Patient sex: M
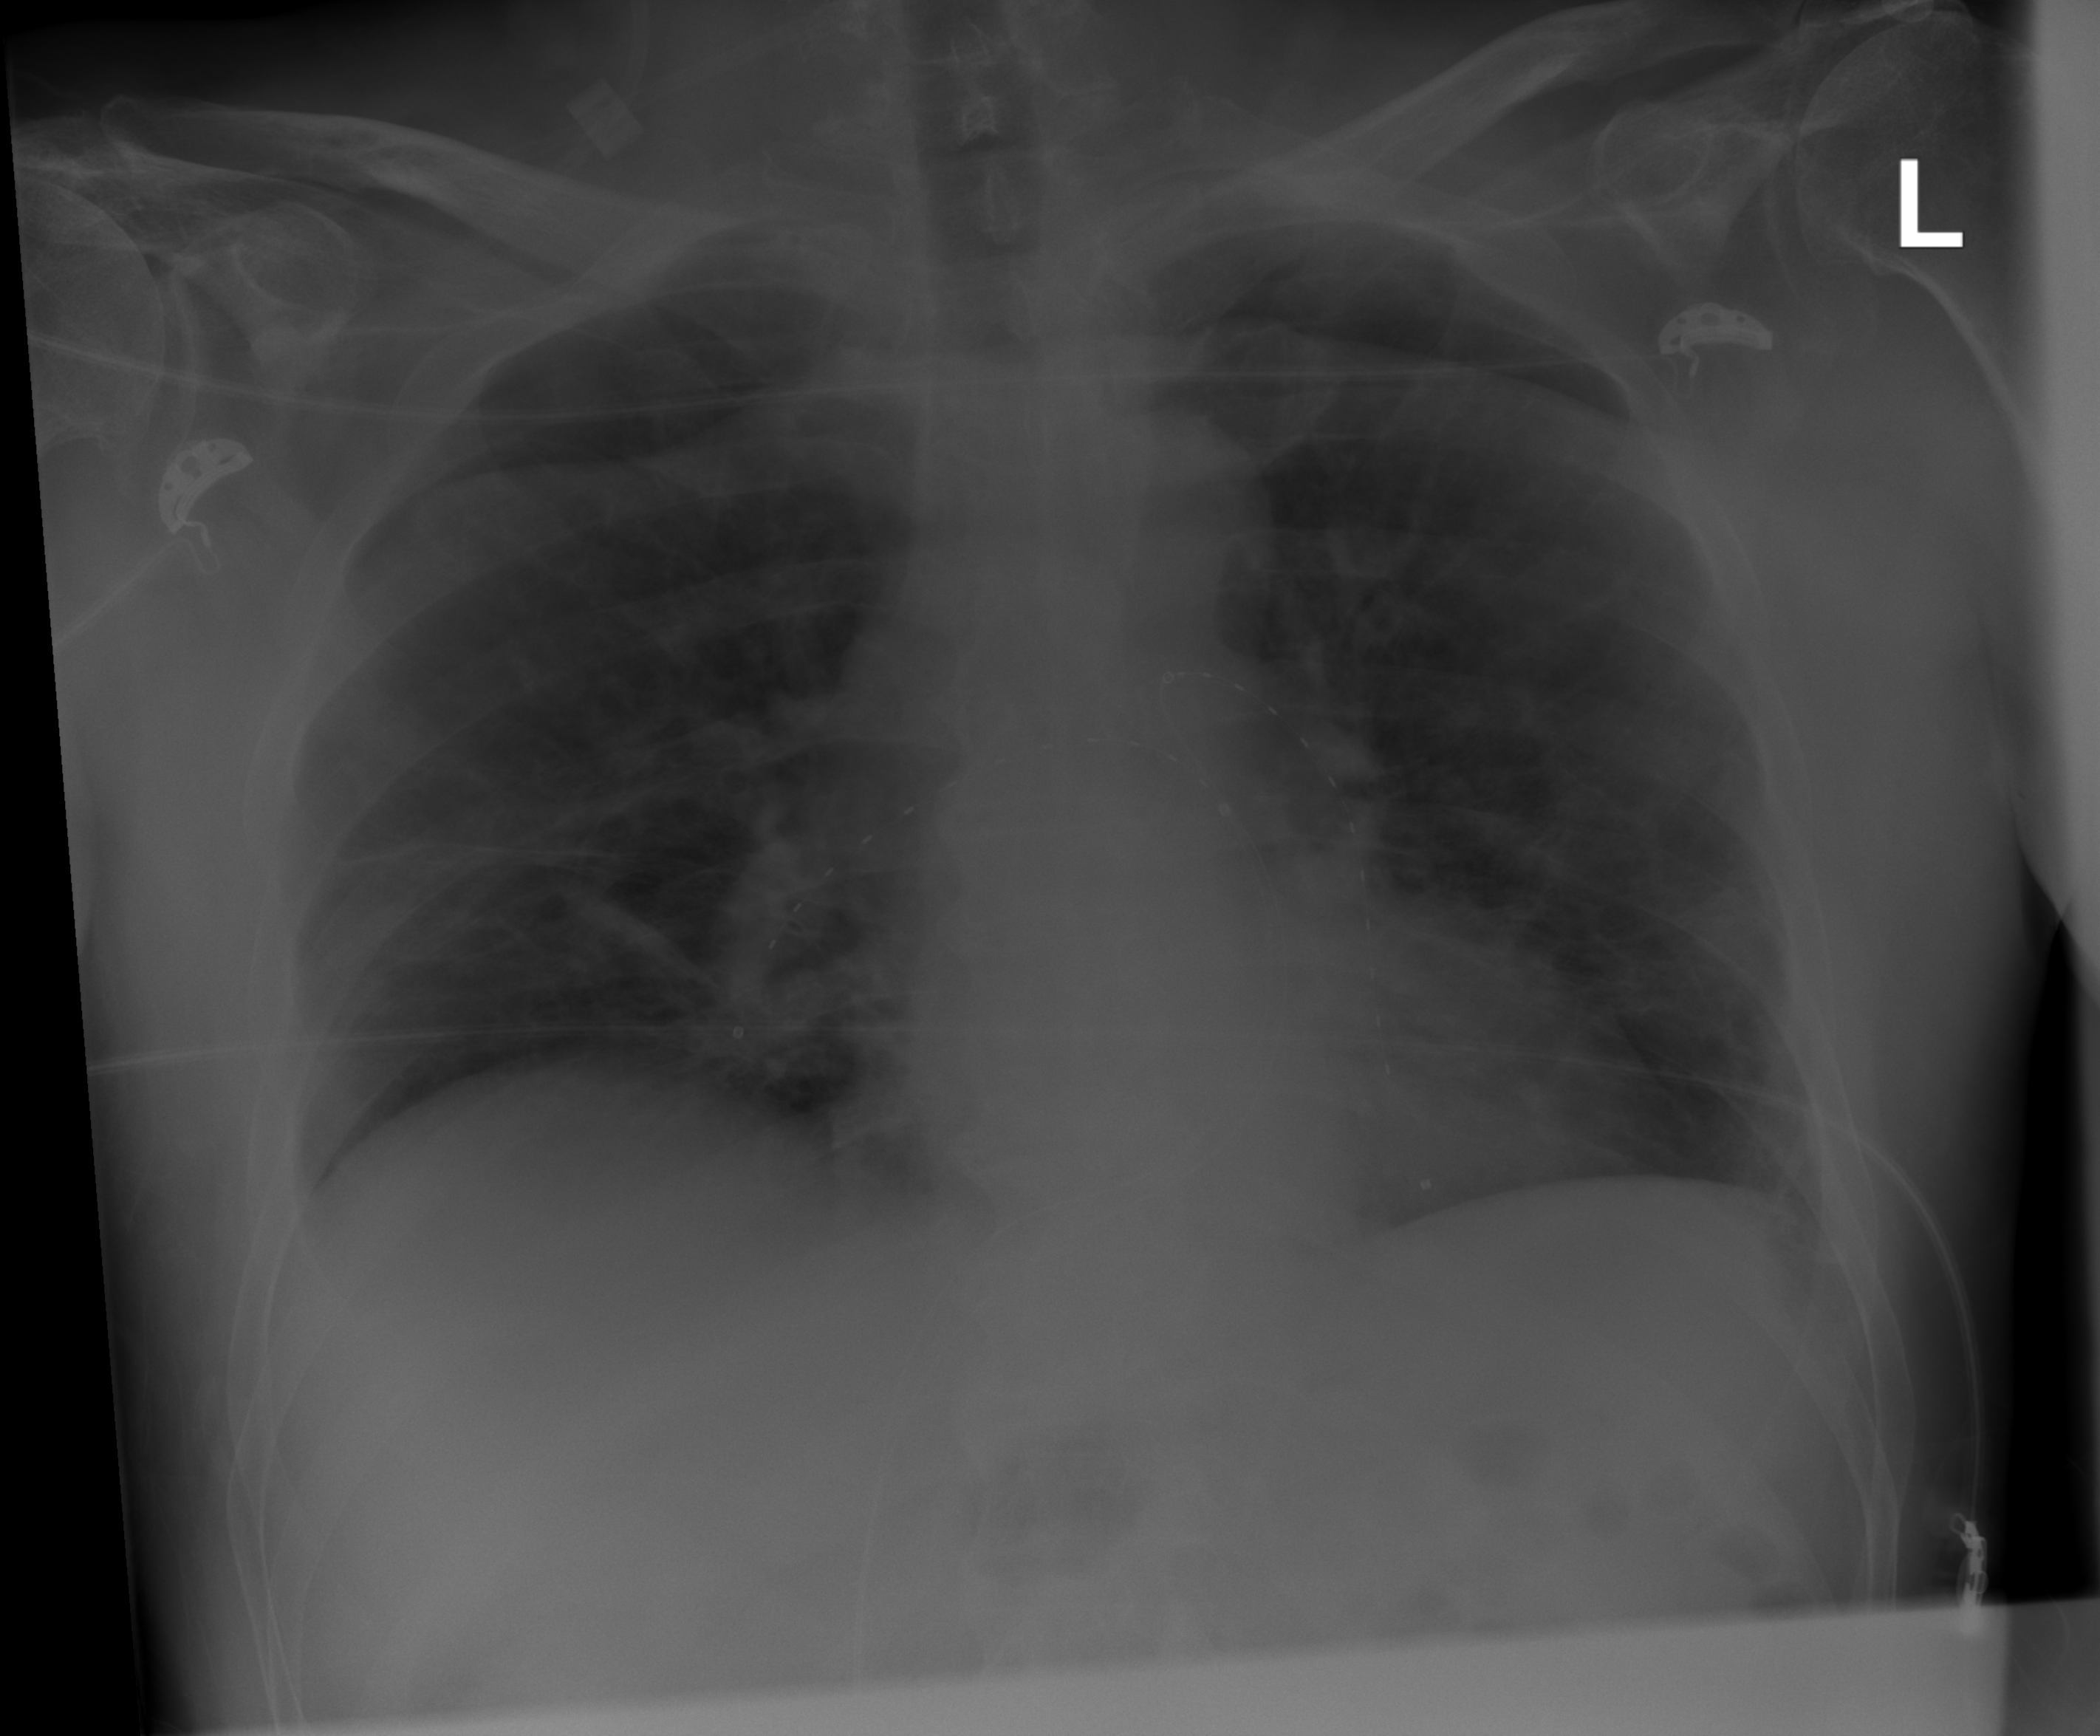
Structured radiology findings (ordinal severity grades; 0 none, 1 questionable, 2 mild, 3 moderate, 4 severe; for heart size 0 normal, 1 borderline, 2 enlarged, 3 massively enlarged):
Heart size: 0
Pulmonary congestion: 0
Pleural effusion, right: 0
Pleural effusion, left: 0
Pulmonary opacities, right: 0
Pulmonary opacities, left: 0
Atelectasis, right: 2
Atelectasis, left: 2